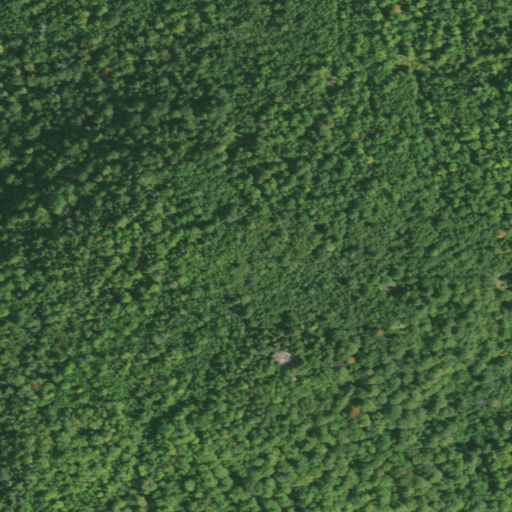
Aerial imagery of mountain in New York named The Cobbles containing evergreen forest, mixed forest, and deciduous forest